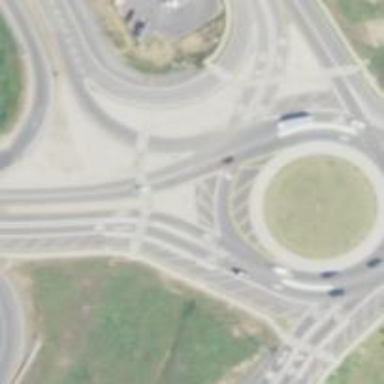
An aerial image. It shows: Footway located on traffic island.